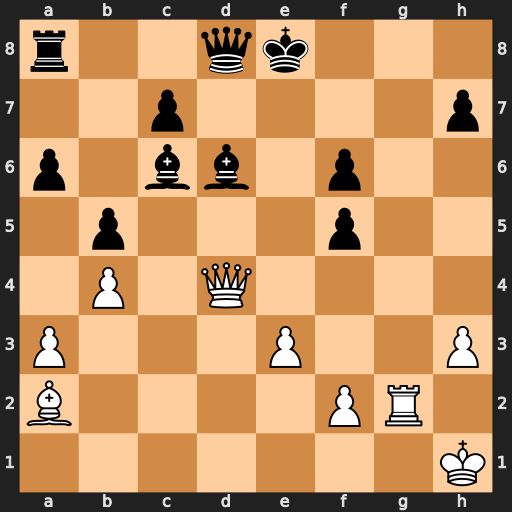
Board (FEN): r2qk3/2p4p/p1bb1p2/1p3p2/1P1Q4/P3P2P/B4PR1/7K
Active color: w
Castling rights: q
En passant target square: -
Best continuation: Bd5 Bxd5 Qxd5 Bf8 Qe6+ Qe7 Qc6+